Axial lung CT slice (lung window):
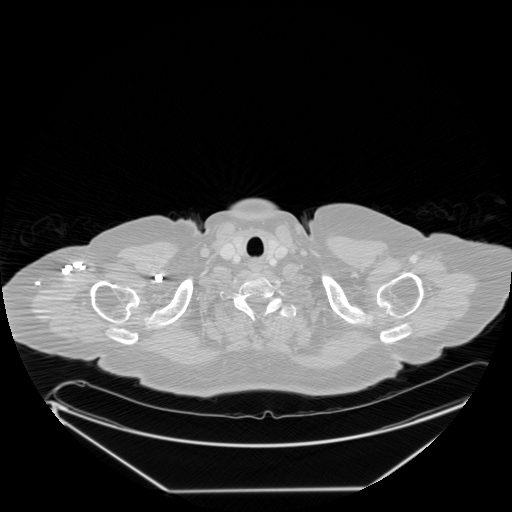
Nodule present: no